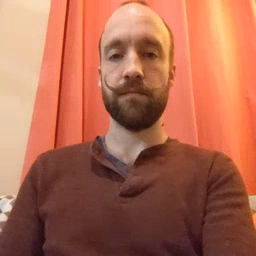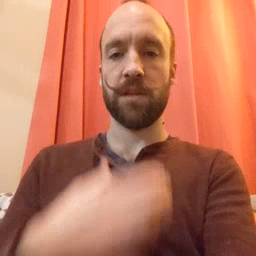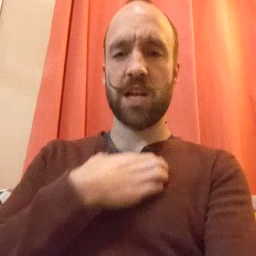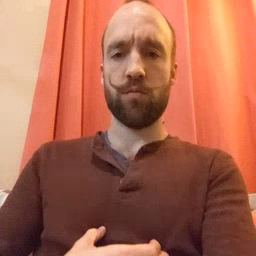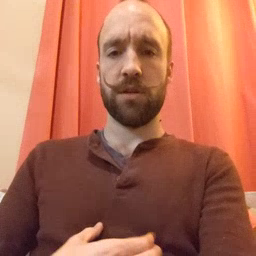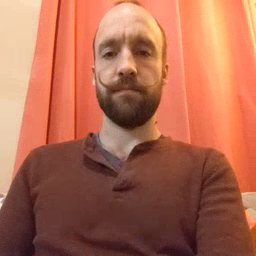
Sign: hungry